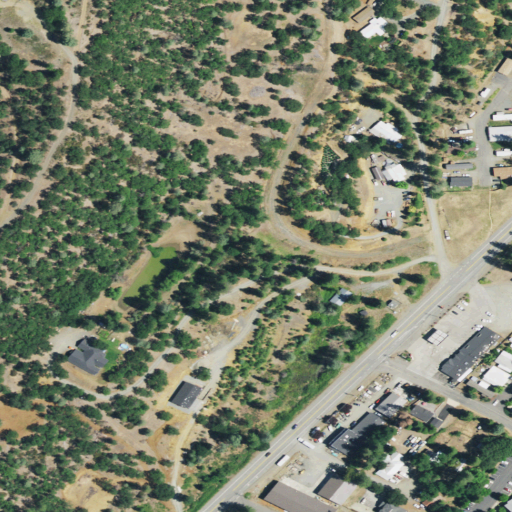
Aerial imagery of valley in California named Five Cent Gulch containing shrub, open development, low intensity development, medium intensity development, and high intensity development